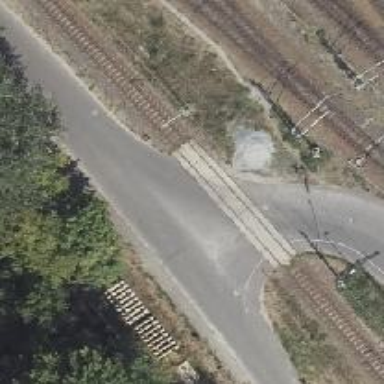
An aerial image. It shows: Railway level crossing.